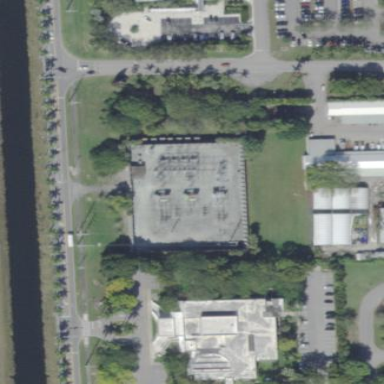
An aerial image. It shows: Distribution-level power substation.